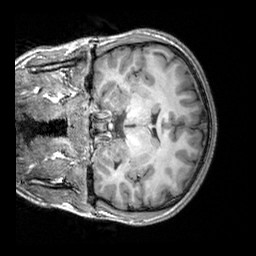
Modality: T1w
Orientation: coronal
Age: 20
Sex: male
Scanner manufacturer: siemens
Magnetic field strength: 3 T
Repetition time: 2.3 s
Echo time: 0.00303 s